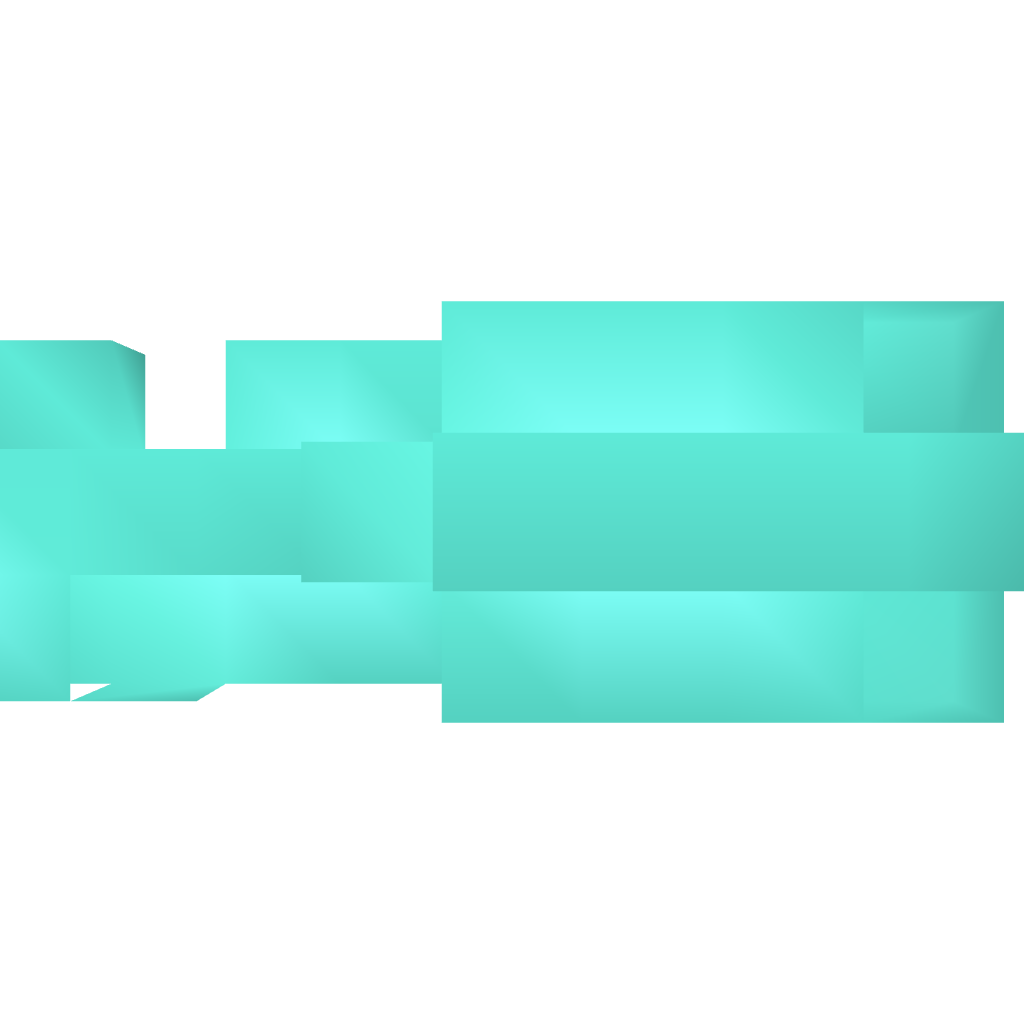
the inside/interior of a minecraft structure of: DiamondOre Generator